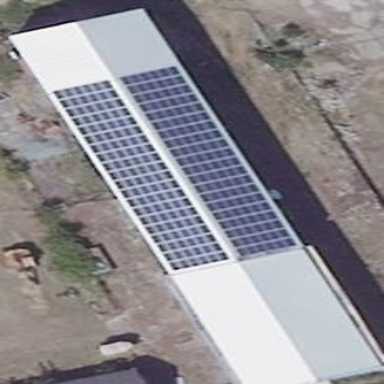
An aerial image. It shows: Solar photovoltaic panel generating electricity. It is small installation located on building.